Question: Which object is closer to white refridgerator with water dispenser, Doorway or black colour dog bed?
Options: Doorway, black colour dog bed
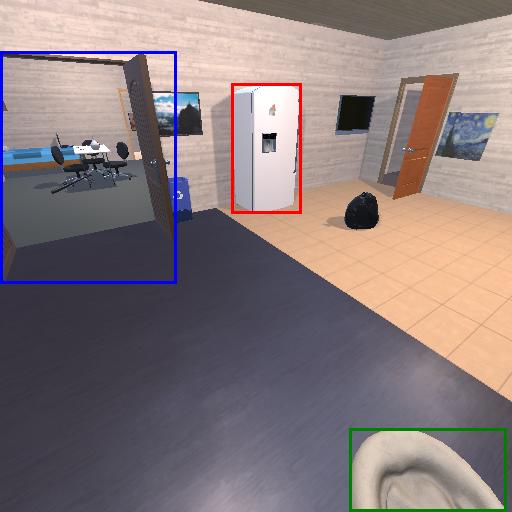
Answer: Doorway